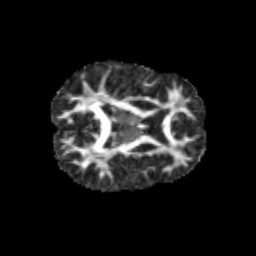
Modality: FA
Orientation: axial
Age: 14
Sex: female
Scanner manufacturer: siemens
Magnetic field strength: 3 T
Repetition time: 3.8 s
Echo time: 0.07 s